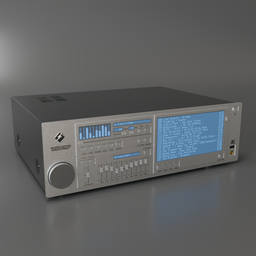
Label: electronics